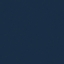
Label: SeaLake